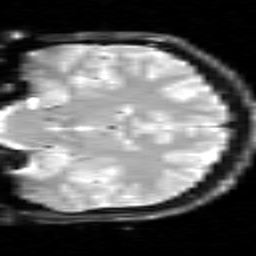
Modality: inplaneT2
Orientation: coronal
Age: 20
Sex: male